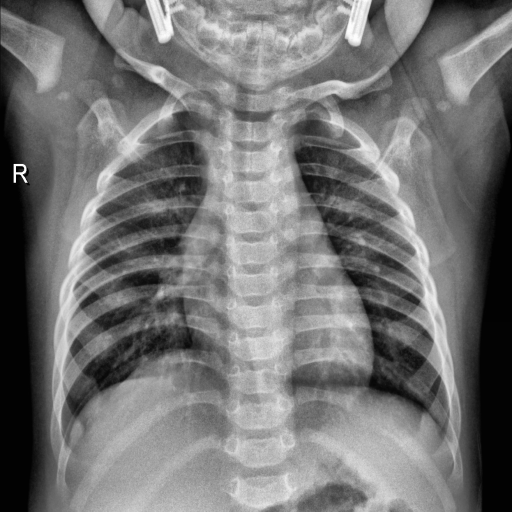
Finding: NORMAL